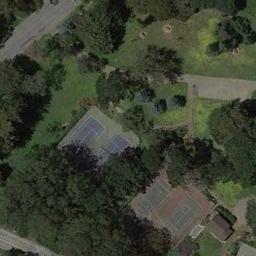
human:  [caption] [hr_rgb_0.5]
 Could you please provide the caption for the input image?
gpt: The tennis court is on the grass next to some trees .

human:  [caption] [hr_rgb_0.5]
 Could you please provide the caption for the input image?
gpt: There are many trees near the tennis courts .

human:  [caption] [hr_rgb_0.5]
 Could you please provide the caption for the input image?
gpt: Tennis court on the lawn surrounded by trees .

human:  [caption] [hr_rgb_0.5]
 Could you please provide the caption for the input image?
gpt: A row of trees is planted around the tennis court .

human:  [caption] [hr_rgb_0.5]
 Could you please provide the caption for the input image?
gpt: There are many green trees around the tennis courts .